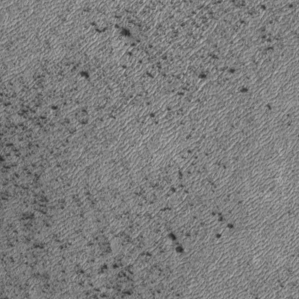
Label: frost